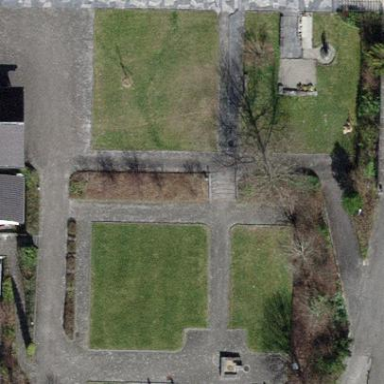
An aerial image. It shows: Cemetery.